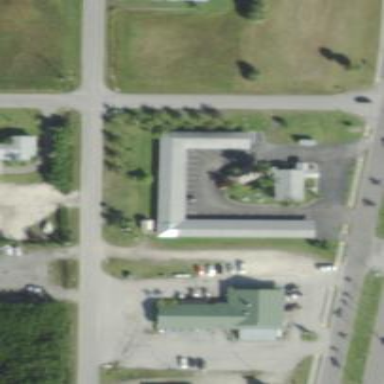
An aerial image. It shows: Gabled roof hotel.